Interaction volume radius: 10 \u00c5
Interaction volume height: 30 \u00c5
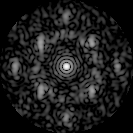
Disorder parameter: 0.5605